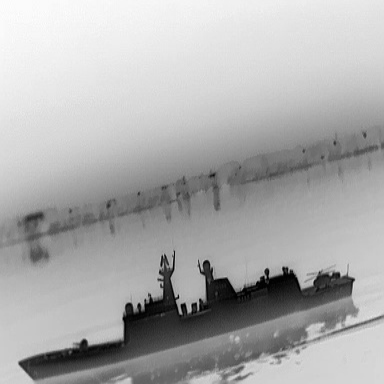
There is a warship in the infrared image.